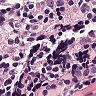
Metastatic tissue present: no